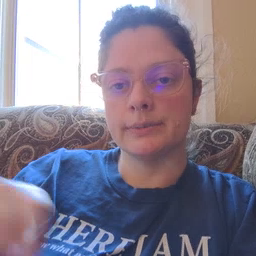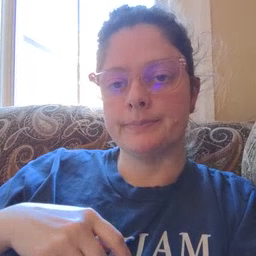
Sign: hair